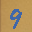
Label: 9